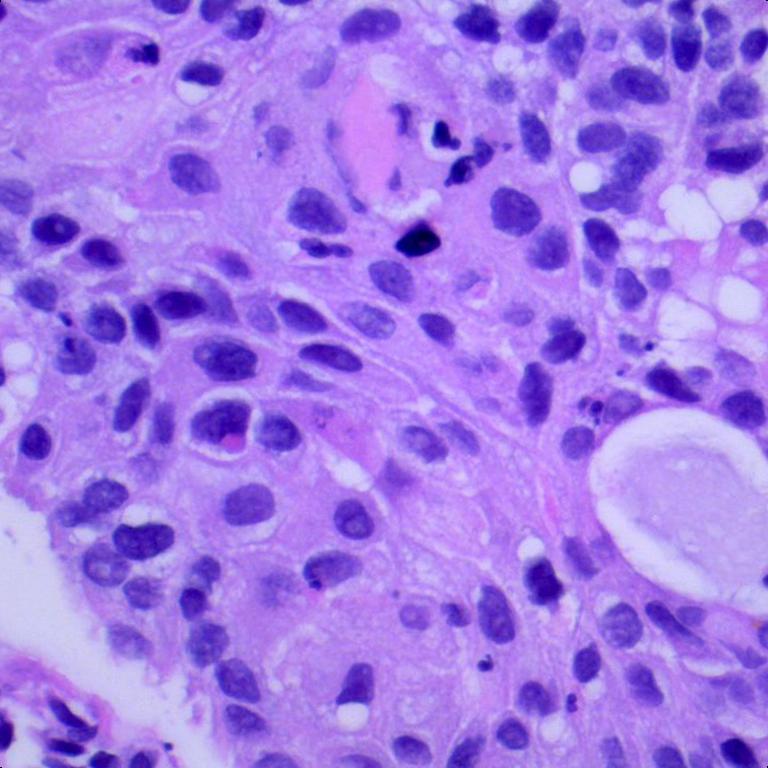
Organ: lung
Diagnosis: squamous carcinomas